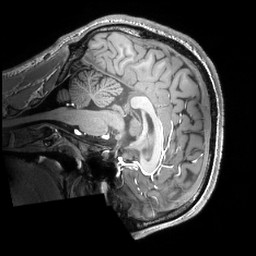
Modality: T1w
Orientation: sagittal
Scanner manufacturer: philips
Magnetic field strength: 7 T
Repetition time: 0.008 s
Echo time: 0.001974 s